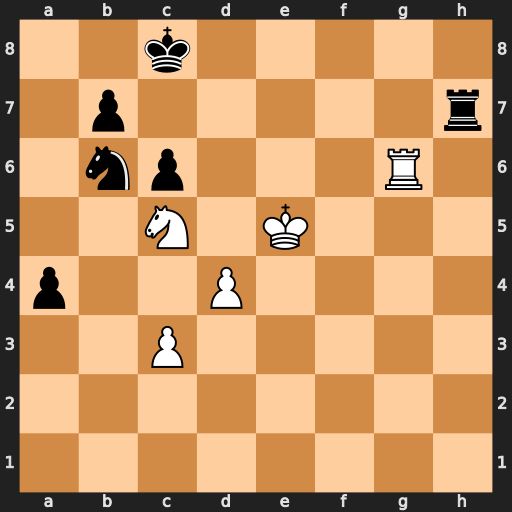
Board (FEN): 2k5/1p5r/1np3R1/2N1K3/p2P4/2P5/8/8
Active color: w
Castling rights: -
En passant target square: -
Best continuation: Rg8+ Kc7 Ne6+ Kd7 Nf8+ Ke8 Nxh7+